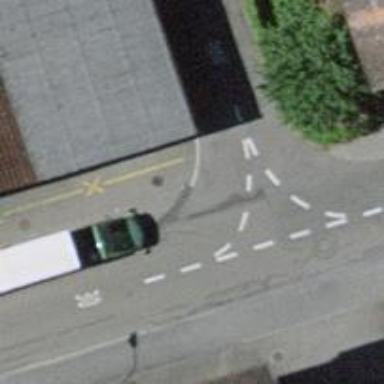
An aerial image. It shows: Kerb serving as barrier.